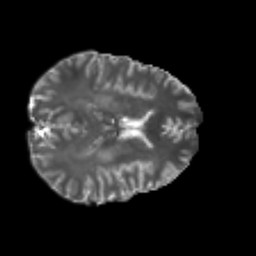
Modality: T2w
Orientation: axial
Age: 40
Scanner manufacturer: philips
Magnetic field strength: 3 T
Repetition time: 8.426 s
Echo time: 0.1273 s